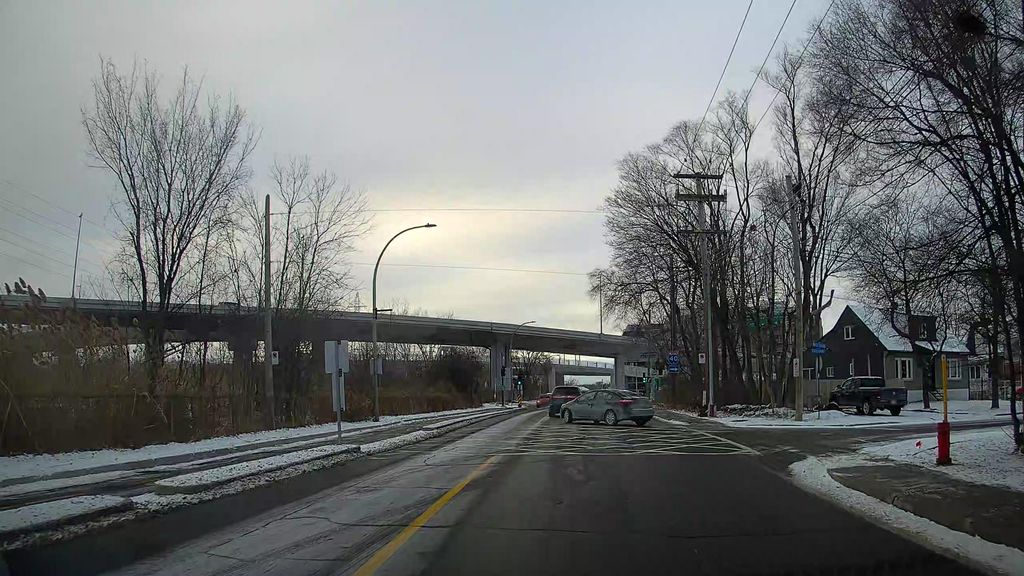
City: montreal